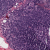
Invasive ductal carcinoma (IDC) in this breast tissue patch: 0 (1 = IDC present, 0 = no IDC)